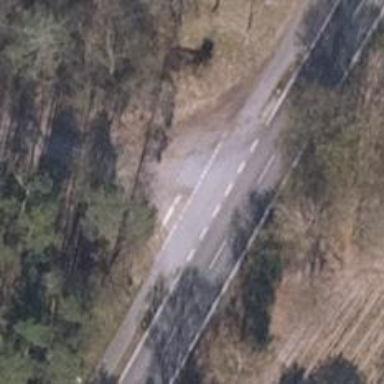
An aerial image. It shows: Emergency access point on the road.